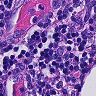
Metastatic tissue present: no